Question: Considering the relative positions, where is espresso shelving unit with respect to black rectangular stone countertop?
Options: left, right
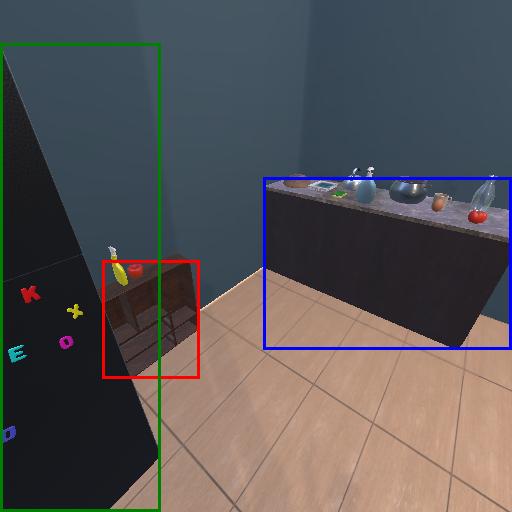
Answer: left